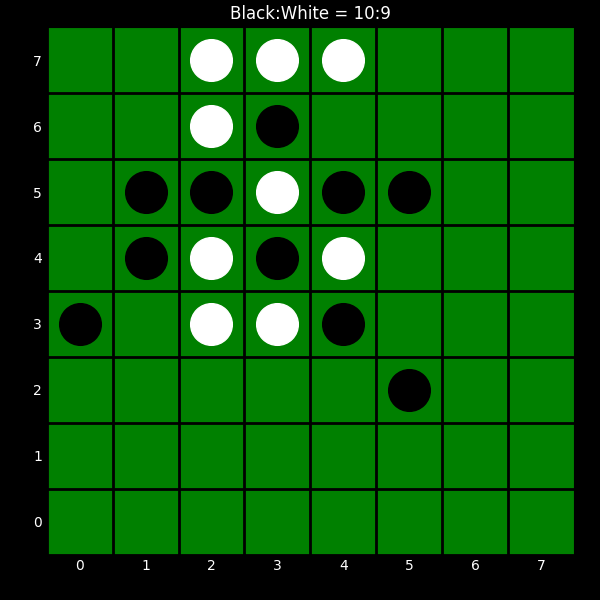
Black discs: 10
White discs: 9